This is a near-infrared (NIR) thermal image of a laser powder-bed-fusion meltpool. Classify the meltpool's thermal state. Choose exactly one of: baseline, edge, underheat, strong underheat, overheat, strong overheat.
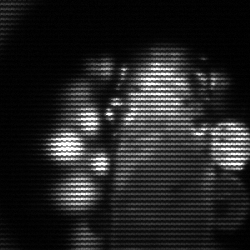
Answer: baseline